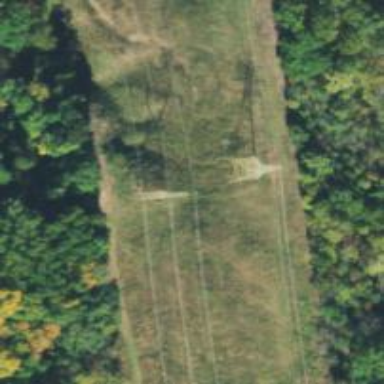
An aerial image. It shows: Lattice structure tower used for power transmission.